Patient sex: M
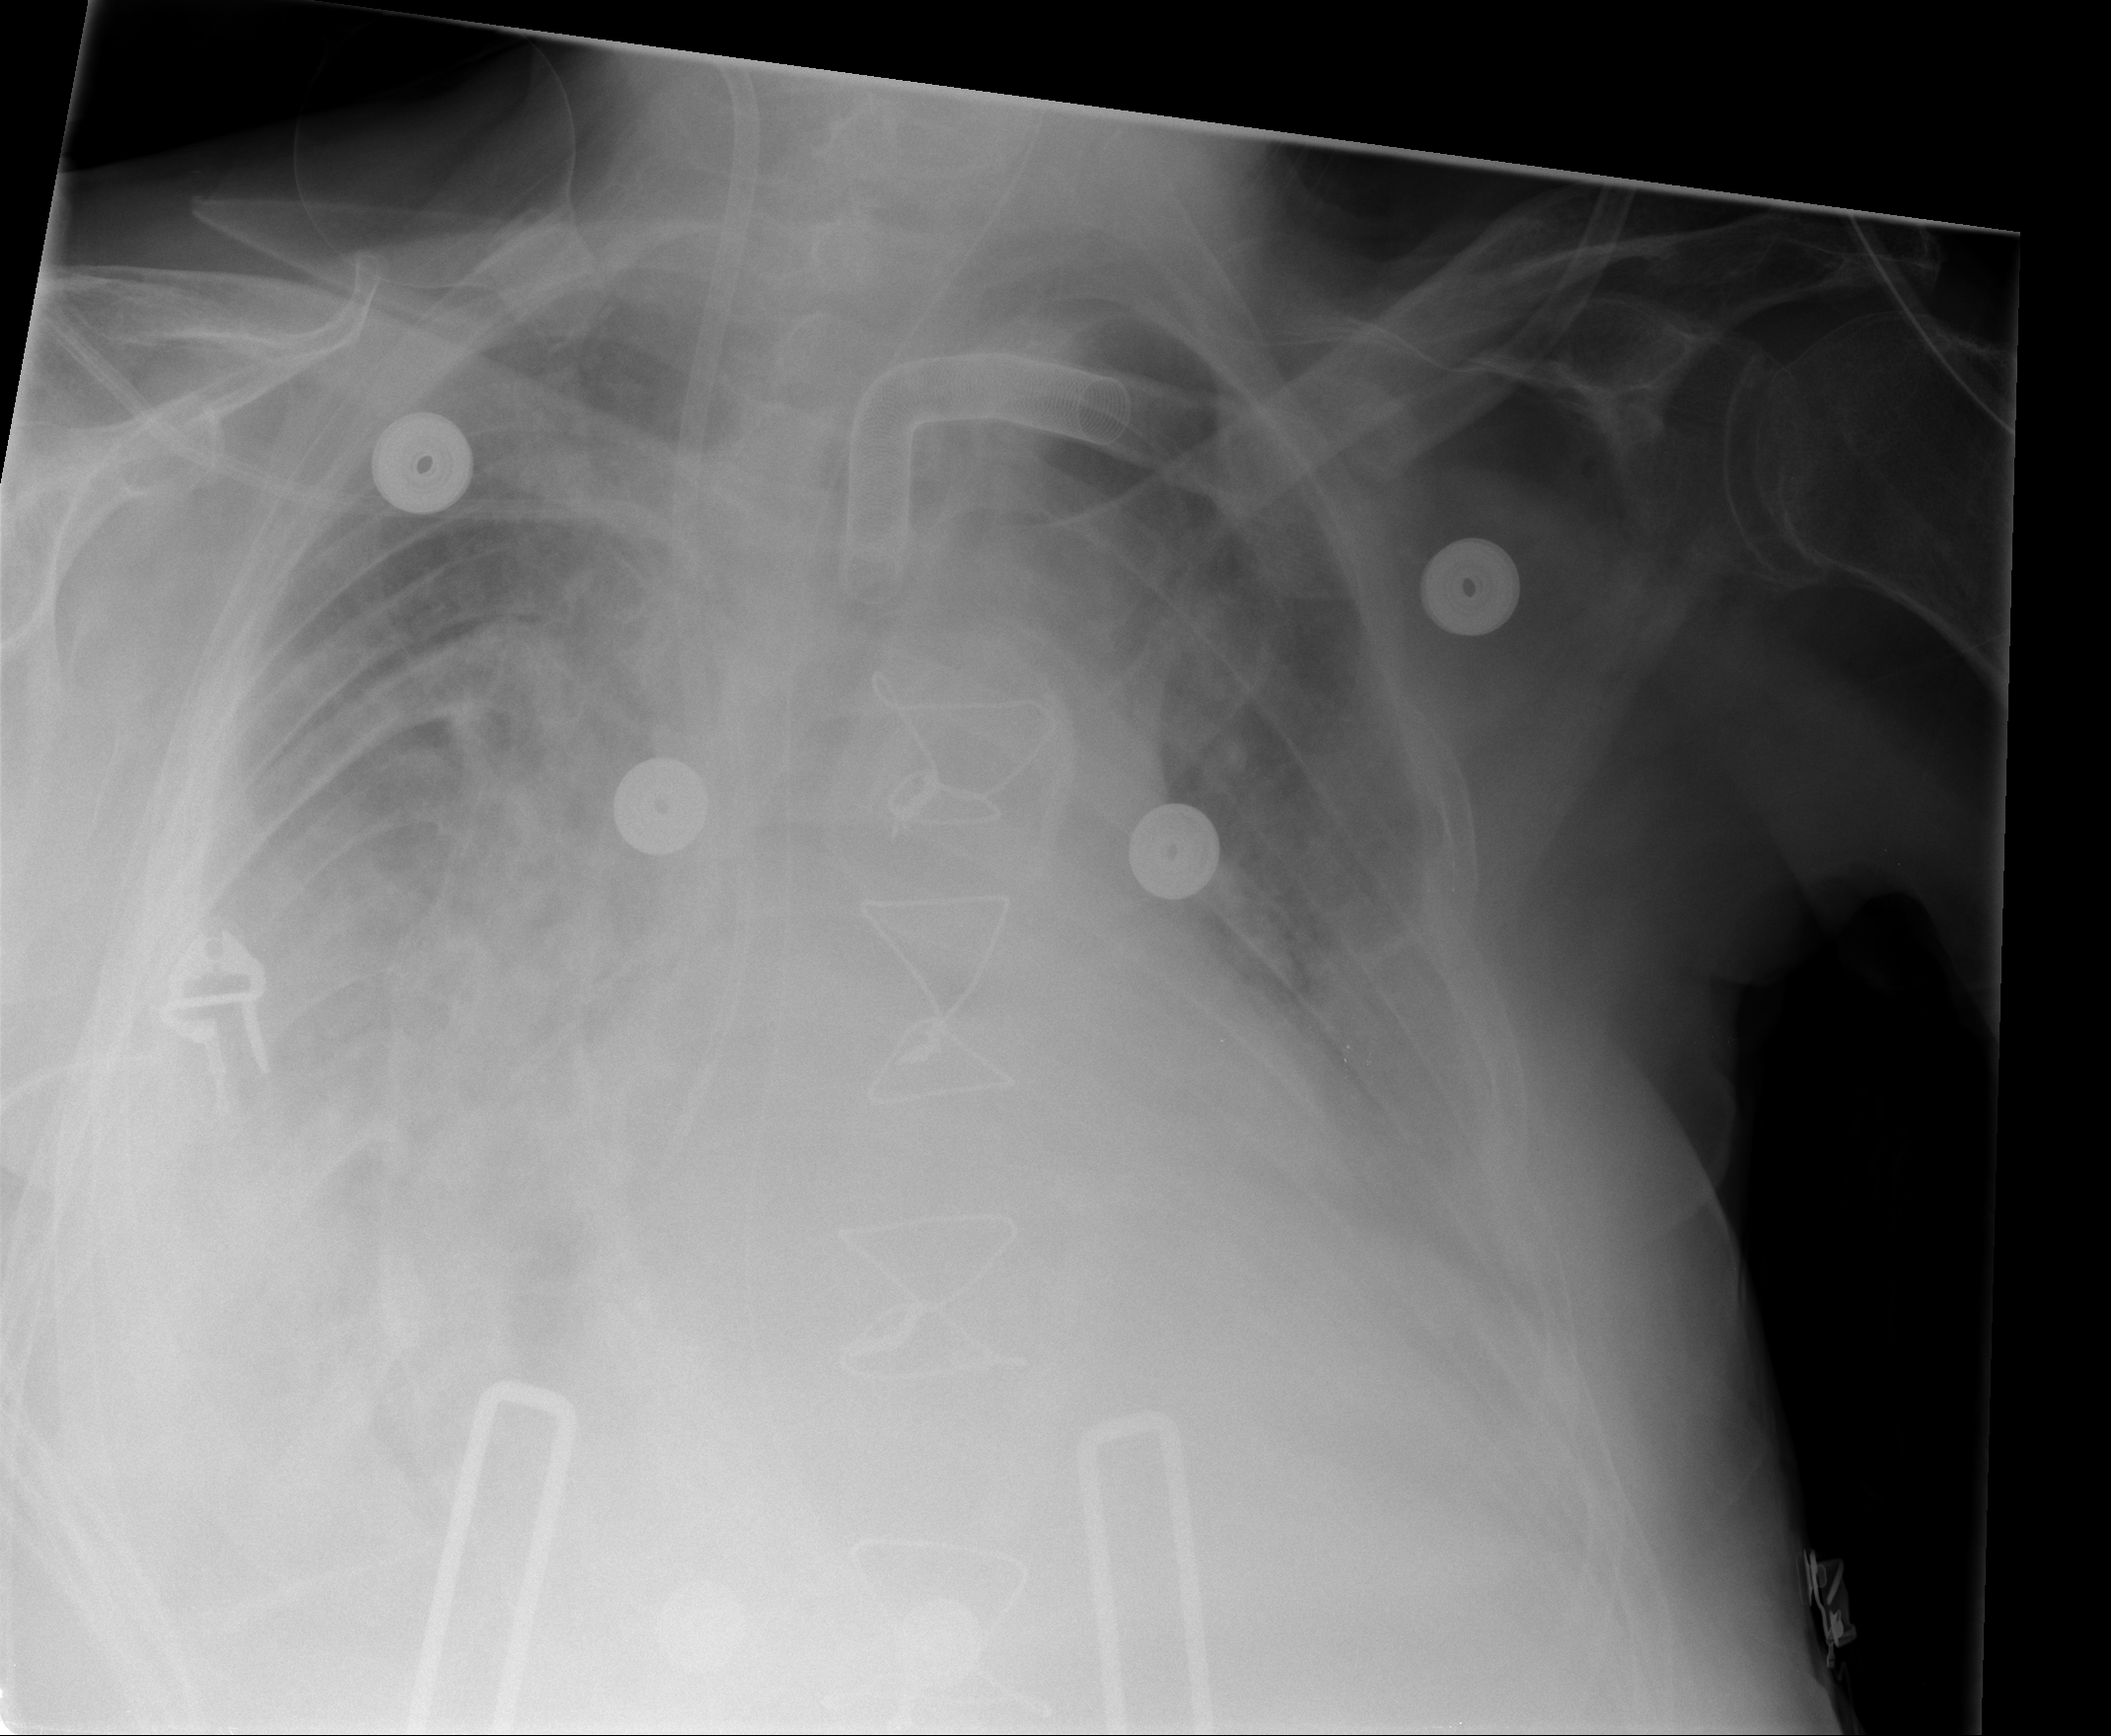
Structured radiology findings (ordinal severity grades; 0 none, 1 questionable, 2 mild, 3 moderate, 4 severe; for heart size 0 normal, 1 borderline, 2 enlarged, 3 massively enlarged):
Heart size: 2
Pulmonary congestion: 2
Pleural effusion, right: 3
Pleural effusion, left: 3
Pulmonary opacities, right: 2
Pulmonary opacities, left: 0
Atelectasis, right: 3
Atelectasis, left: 3